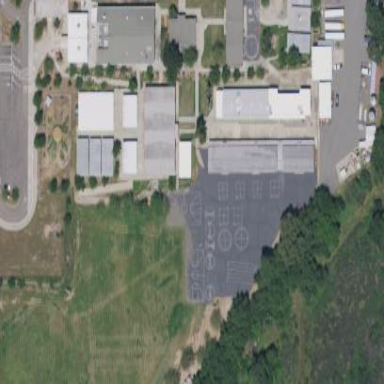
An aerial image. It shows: School.